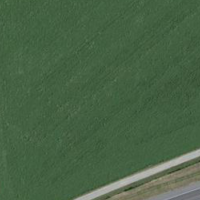
EUNIS habitat code: 57
Species observed at this site:
Ardea alba